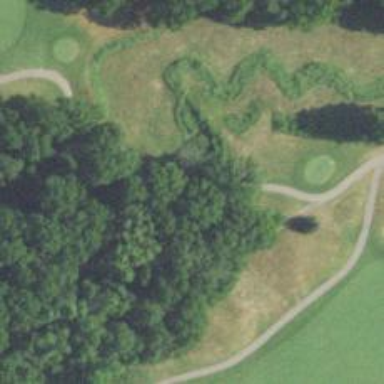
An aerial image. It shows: Path bridge with view of golf course.